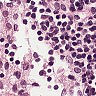
Metastatic tissue present: no